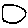
Label: circle